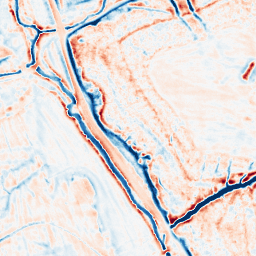
Category: edge_preserving
Decomposition family: bilateral
Decomposition parameters: d: 15
sigma_color: 75
sigma_space: 75
Upsampling method: cubic_mitchell
Upsampling parameters: scale: 4
Upsampling scale: 4